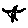
Label: bird